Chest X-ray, PA view. Patient: 73 years old, sex M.
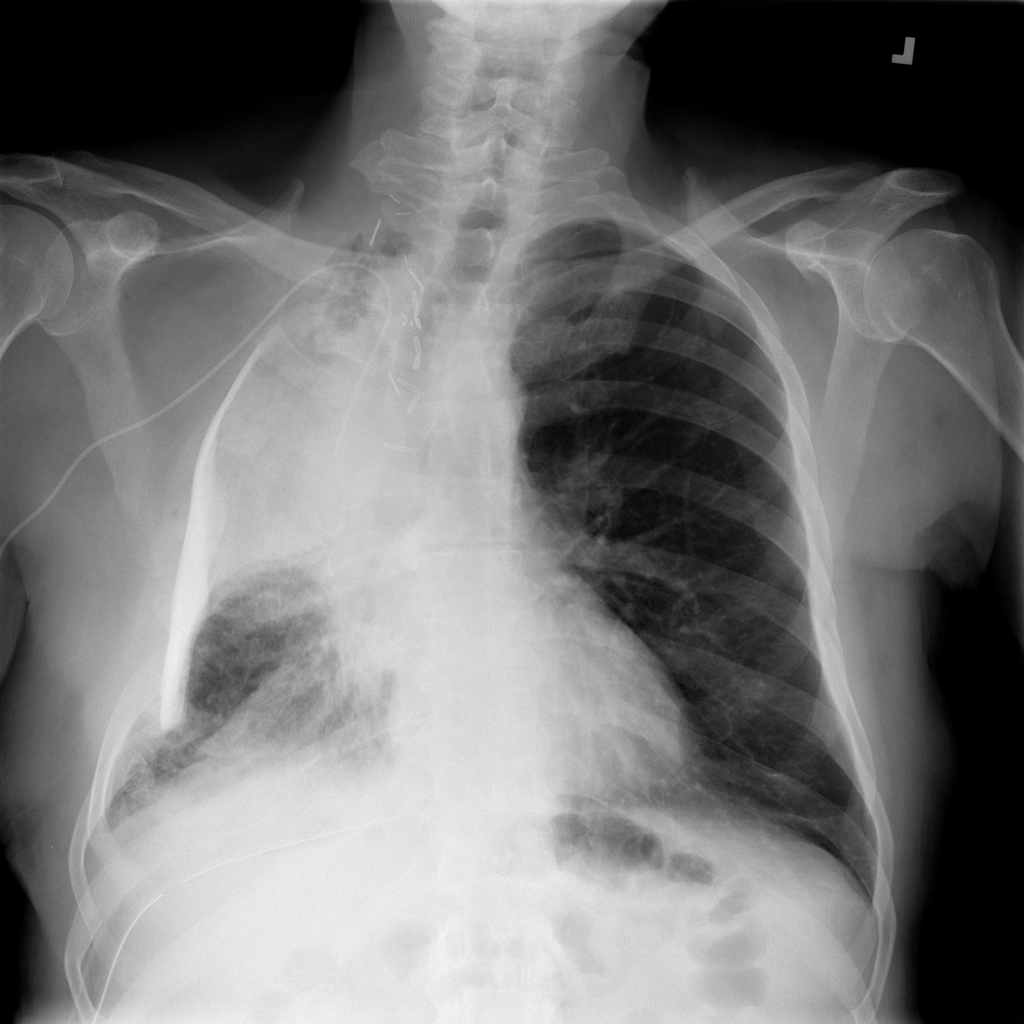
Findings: No Finding